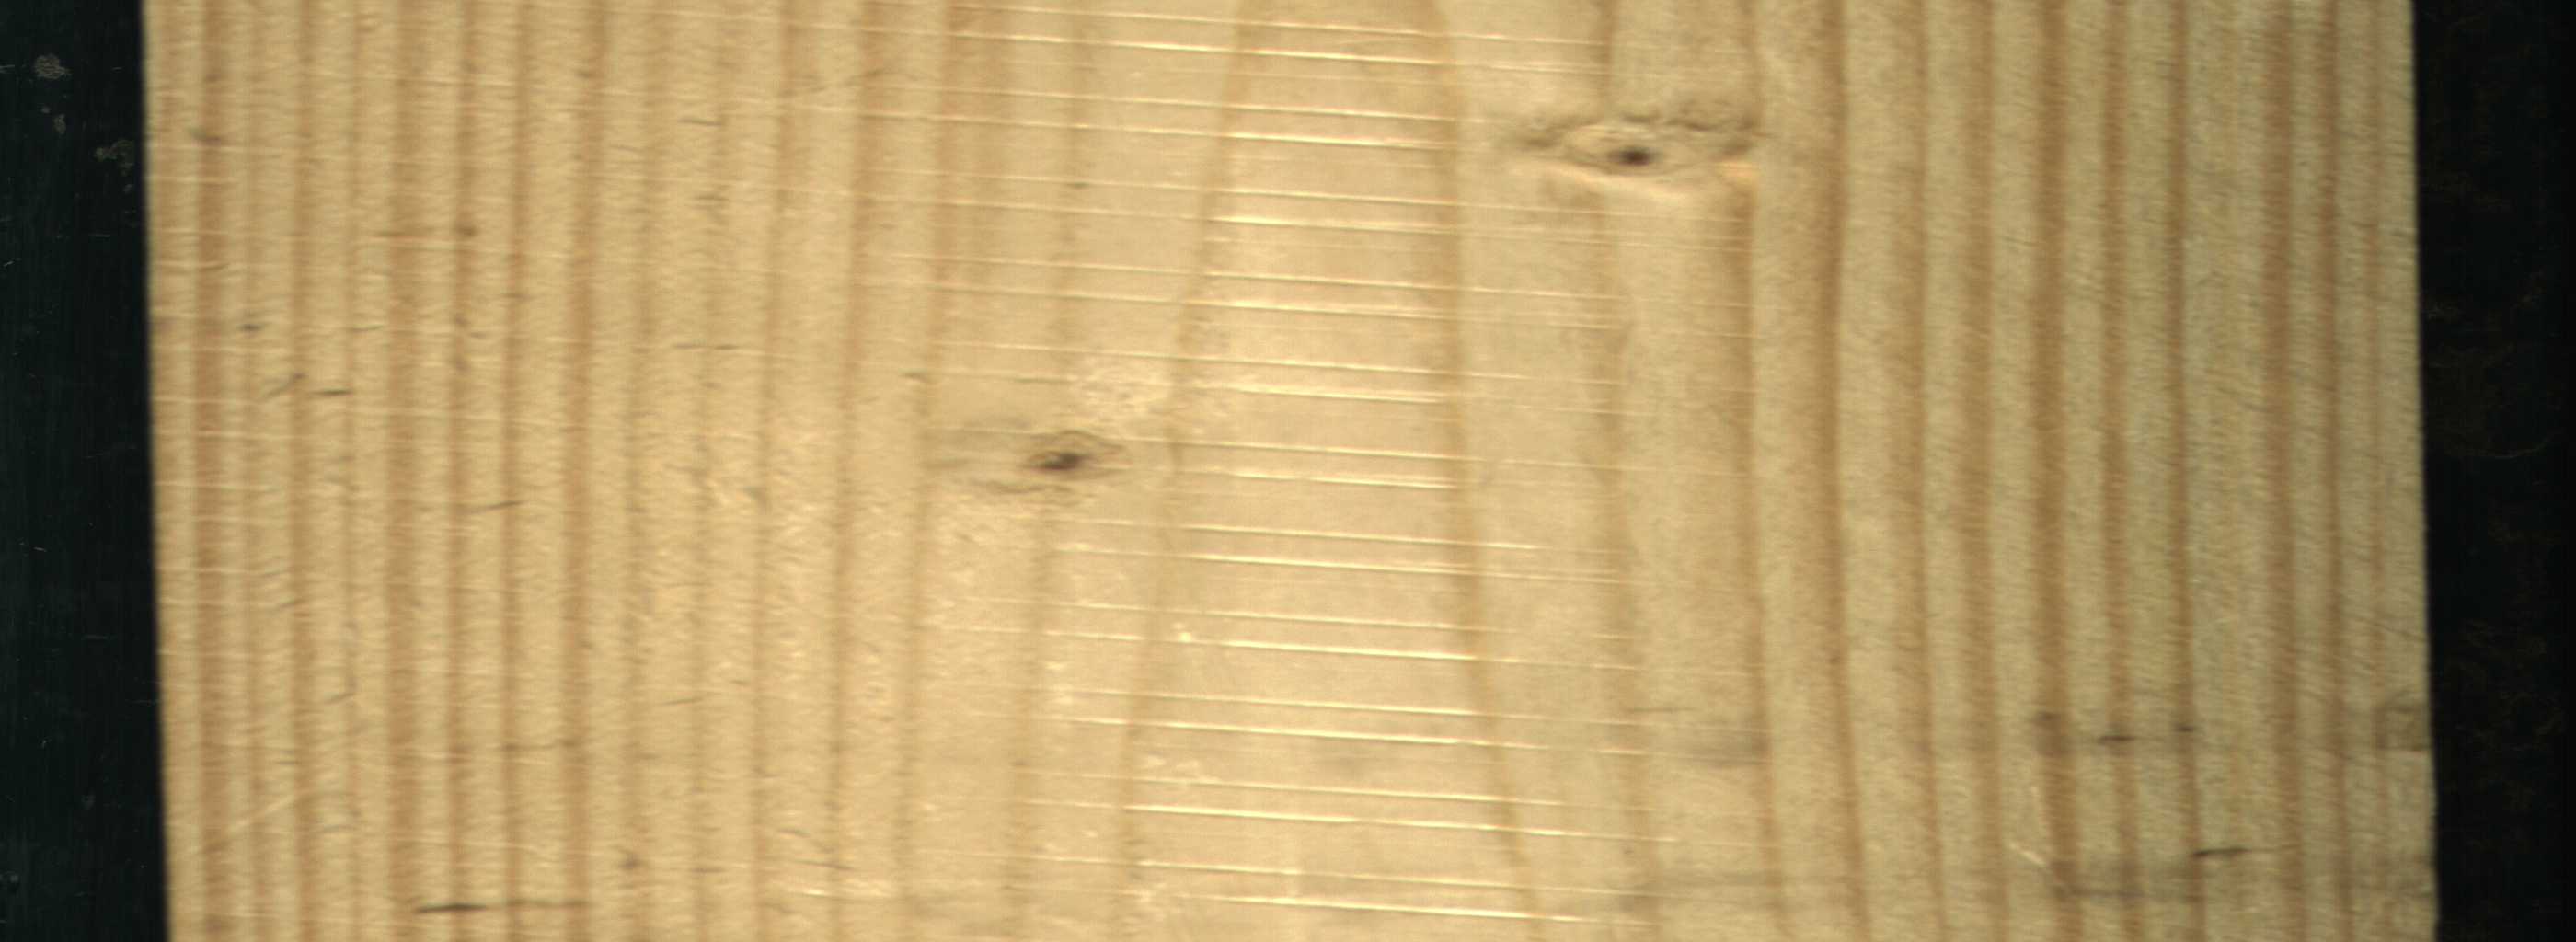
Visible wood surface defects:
Live_Knot
Live_Knot